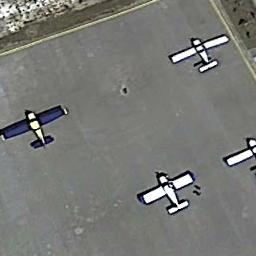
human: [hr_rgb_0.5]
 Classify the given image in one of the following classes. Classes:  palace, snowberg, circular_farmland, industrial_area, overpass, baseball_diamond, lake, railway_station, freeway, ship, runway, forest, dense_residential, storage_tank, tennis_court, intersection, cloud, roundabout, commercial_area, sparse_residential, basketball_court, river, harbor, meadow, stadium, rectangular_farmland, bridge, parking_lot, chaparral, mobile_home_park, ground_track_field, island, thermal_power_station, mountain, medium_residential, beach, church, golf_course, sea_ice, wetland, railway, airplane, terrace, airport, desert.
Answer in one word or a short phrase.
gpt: airplane